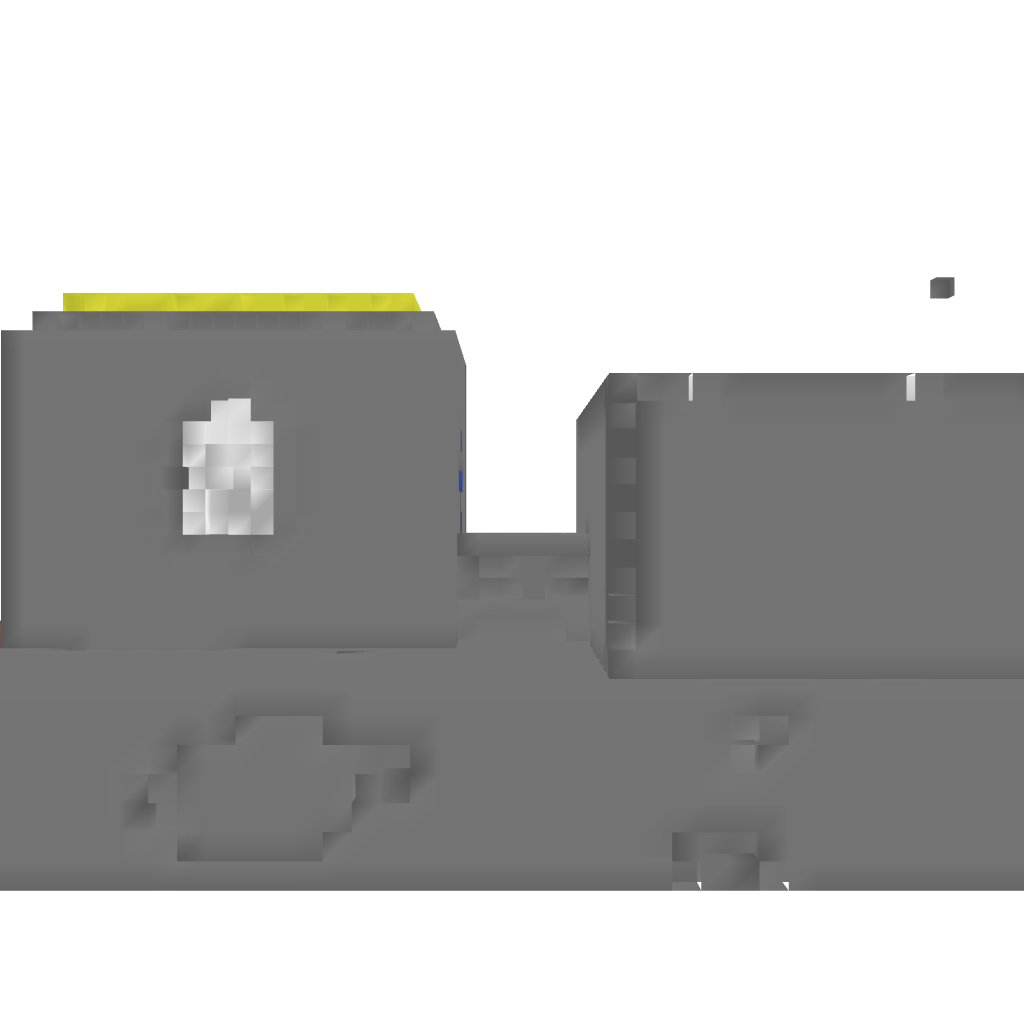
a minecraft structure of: Decoration Church + Secret Room bad low quality